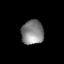
Tissue: lung
Cell type: Fibroblasts
Senescence score: 0.6394
Nuclear area (px): 537
Mean DAPI intensity: 130.553